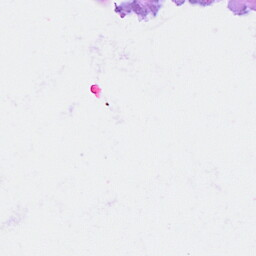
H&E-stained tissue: Breast